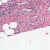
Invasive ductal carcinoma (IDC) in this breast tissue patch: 0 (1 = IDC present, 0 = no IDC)